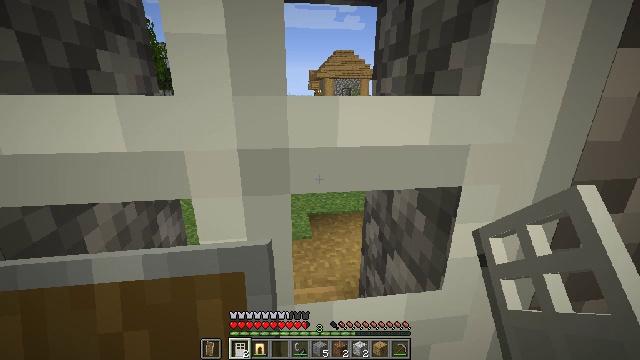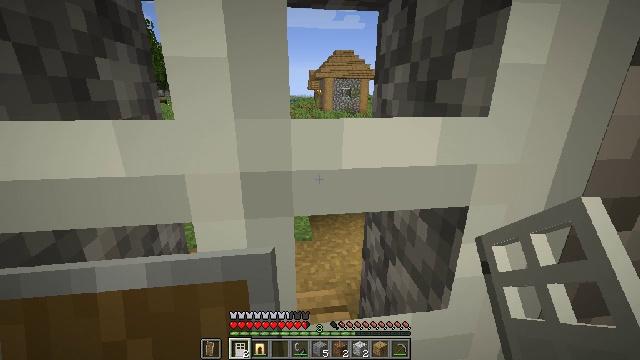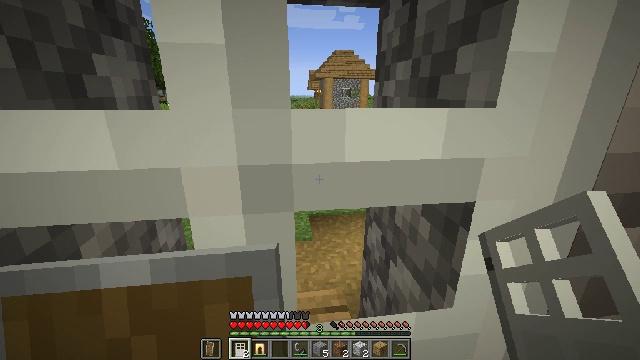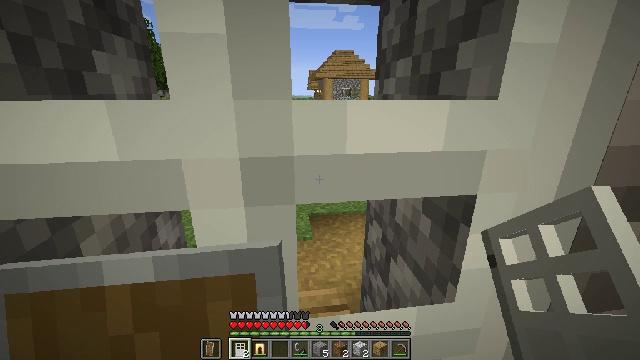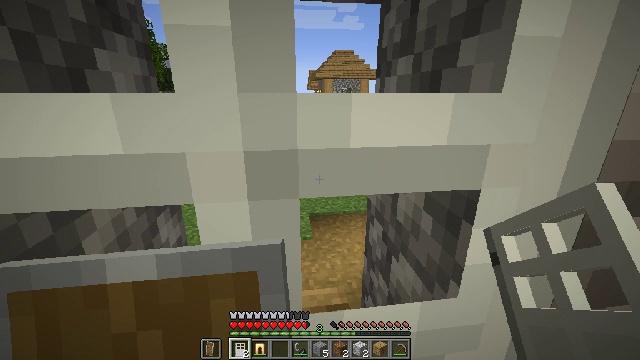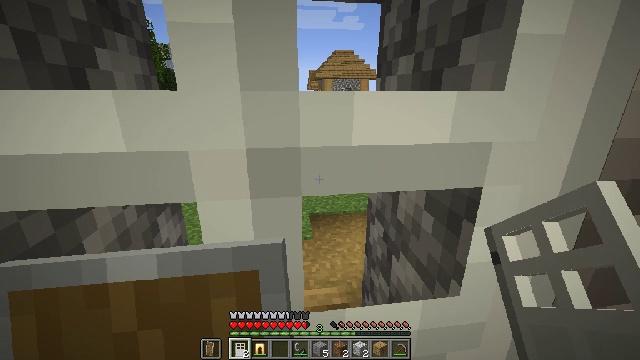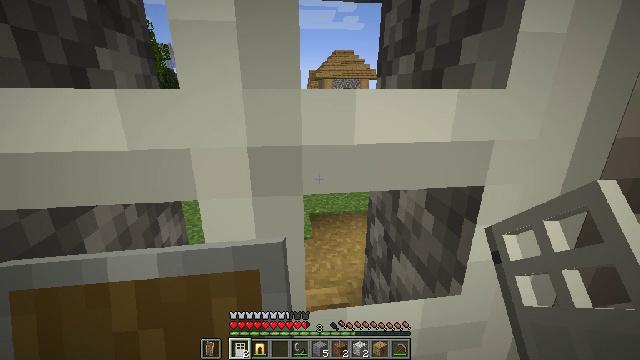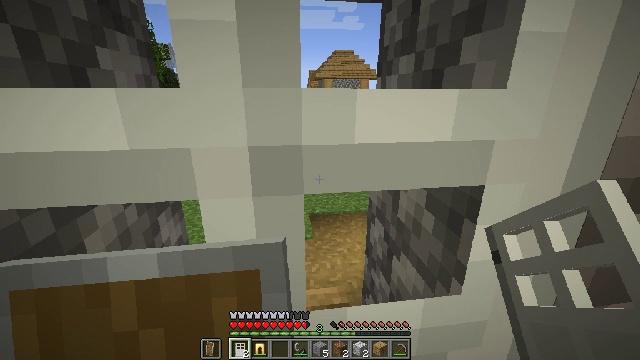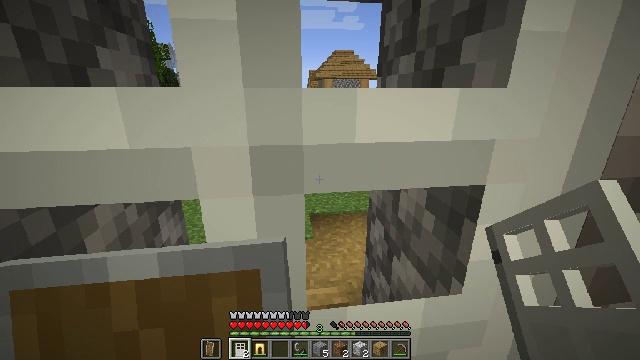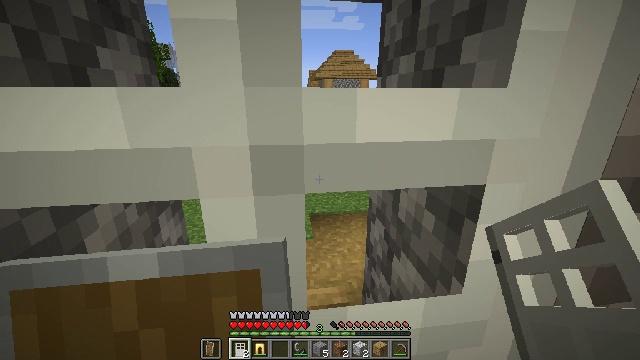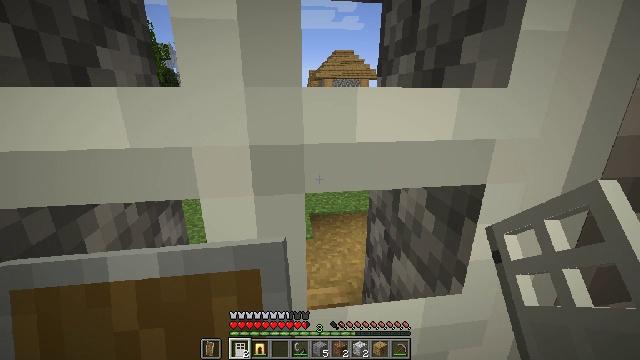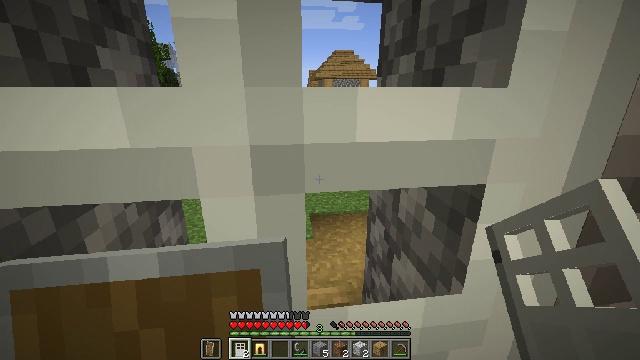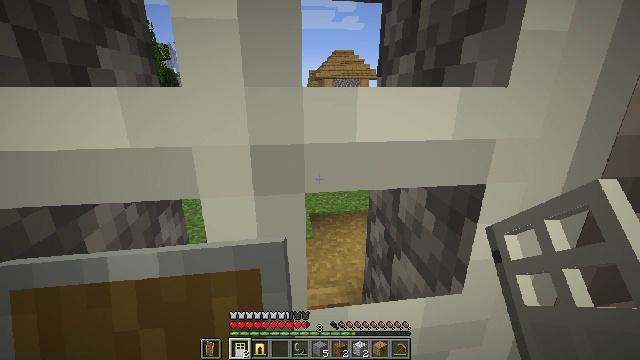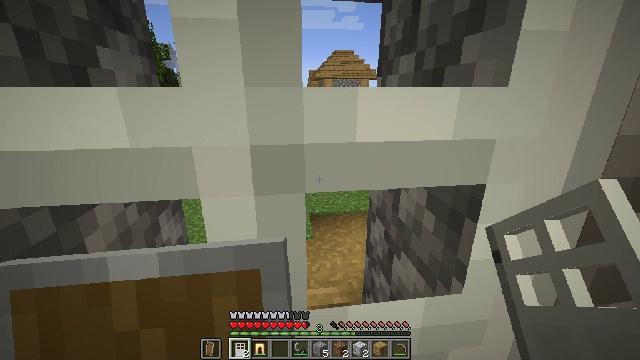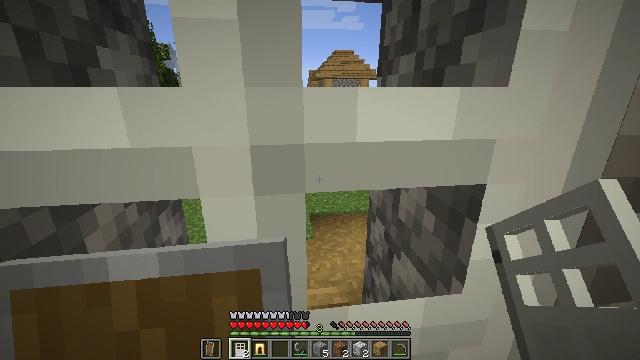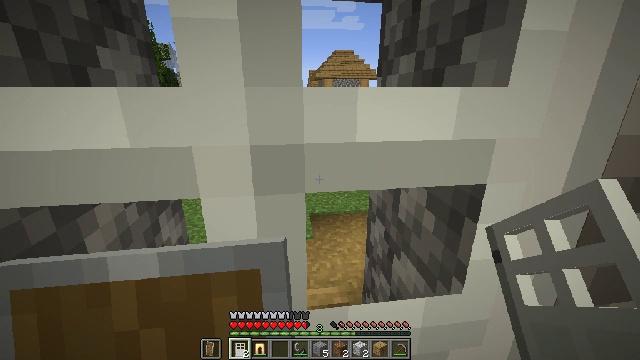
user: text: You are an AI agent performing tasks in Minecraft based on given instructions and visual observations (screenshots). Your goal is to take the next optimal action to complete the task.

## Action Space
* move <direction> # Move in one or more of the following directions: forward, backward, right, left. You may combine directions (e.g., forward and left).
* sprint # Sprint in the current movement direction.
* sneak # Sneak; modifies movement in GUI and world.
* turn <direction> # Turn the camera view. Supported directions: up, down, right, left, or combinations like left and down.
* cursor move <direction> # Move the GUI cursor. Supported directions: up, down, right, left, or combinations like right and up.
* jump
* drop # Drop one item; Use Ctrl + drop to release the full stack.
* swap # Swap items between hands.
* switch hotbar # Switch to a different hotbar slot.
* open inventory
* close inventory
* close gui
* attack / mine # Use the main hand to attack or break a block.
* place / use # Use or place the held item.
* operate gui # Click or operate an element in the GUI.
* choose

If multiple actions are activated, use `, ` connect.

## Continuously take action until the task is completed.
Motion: motion action
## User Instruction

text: Craft a heavy weighted pressure plate.
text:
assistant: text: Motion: use / place
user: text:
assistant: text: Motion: use / place
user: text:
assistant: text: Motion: use / place
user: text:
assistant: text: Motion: use / place
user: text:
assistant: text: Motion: no_op
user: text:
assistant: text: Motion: use / place
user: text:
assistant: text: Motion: use / place
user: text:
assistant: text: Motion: use / place
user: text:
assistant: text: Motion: use / place
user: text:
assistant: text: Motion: use / place
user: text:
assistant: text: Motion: use / place
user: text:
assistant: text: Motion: use / place
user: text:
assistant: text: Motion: no_op
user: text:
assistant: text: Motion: no_op
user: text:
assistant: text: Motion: no_op
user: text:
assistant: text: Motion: no_op
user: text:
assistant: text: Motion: move forward
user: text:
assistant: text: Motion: move forward
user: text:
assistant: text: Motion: move forward
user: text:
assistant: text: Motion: move forward
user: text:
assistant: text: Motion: move forward
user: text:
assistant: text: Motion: move forward
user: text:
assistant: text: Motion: move forward
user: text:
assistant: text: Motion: move forward
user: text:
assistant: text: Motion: move forward
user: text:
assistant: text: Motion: move forward
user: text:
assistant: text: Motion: move forward
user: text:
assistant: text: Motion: move forward
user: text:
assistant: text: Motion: move forward
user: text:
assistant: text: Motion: move forward